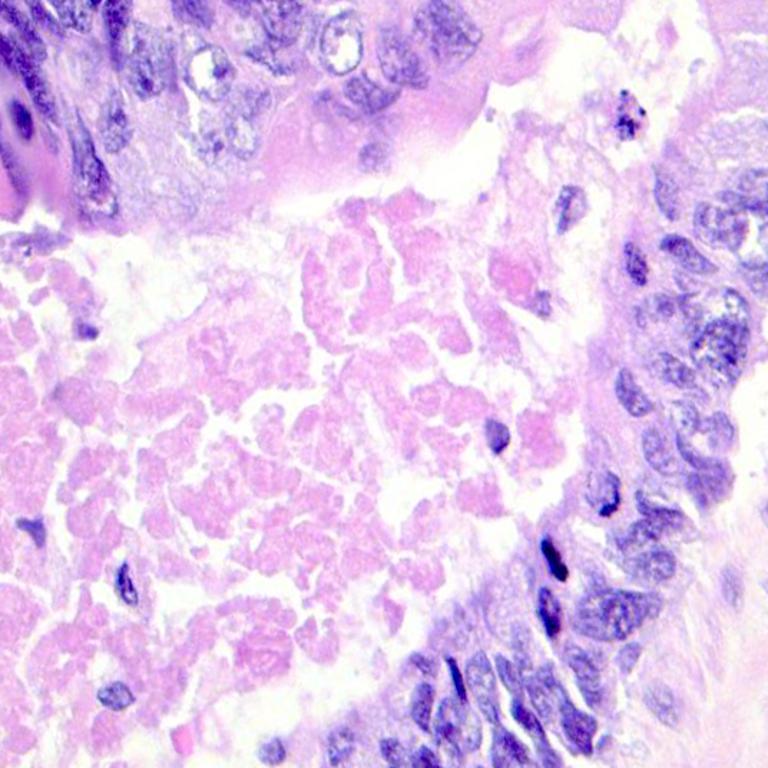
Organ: colon
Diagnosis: adenocarcinomas